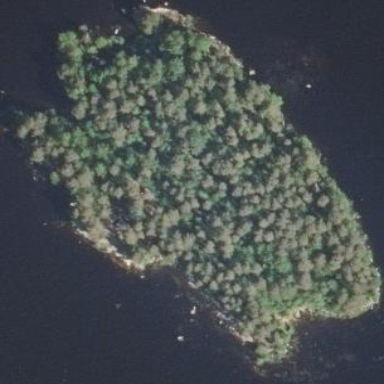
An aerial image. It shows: Islet covered with woodland.